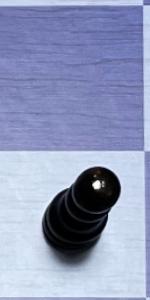
Label: Pawn_Black